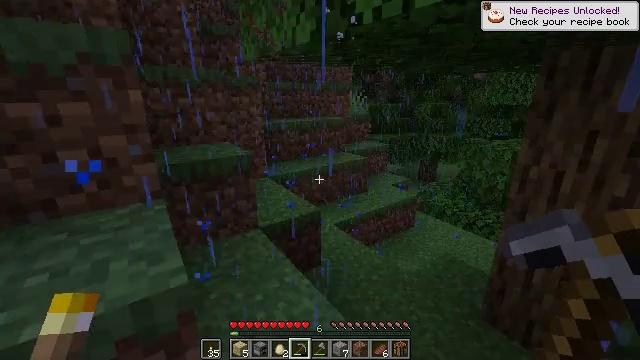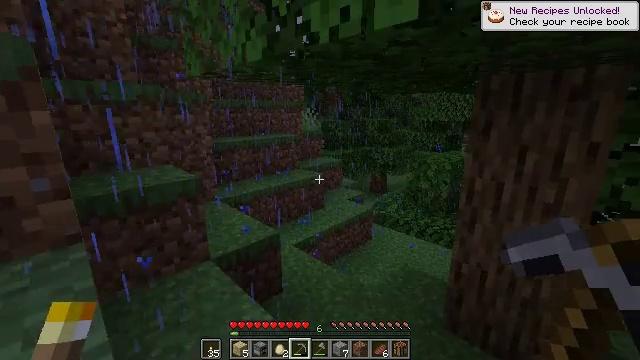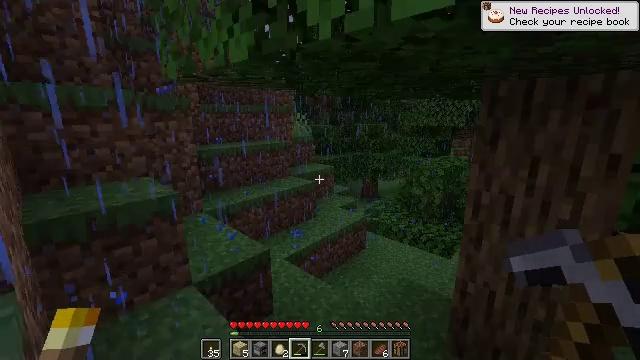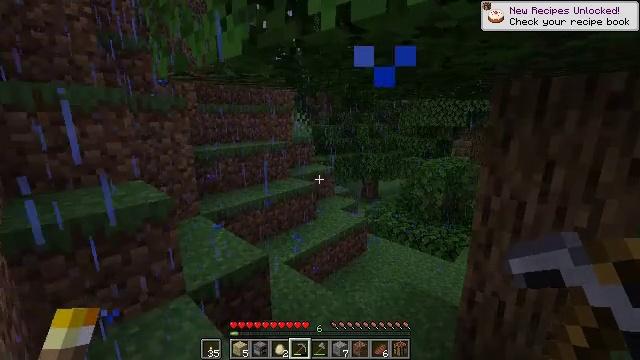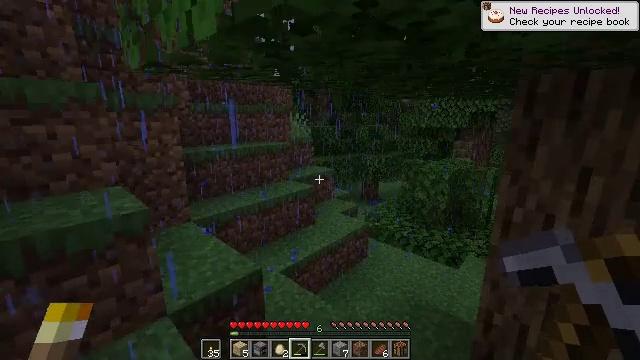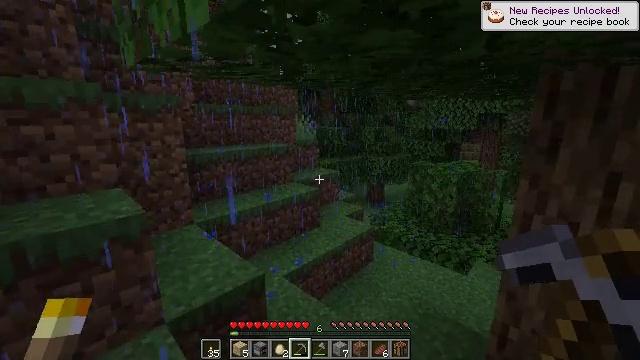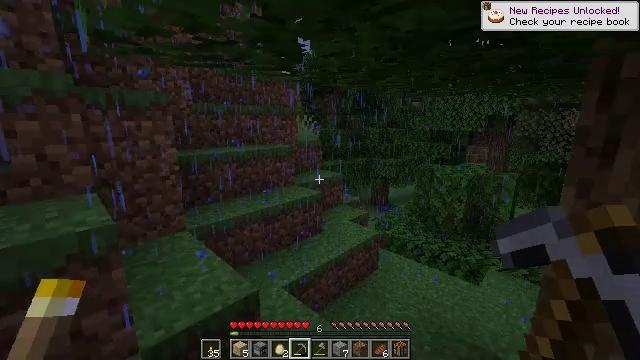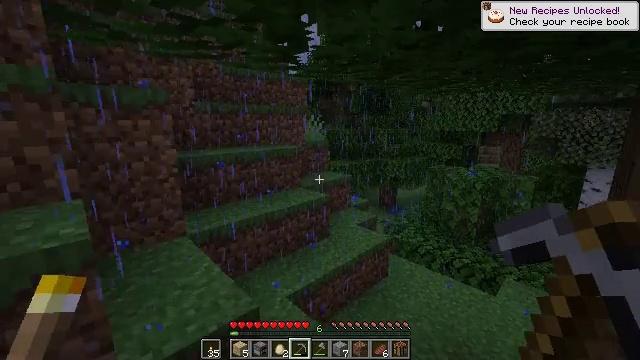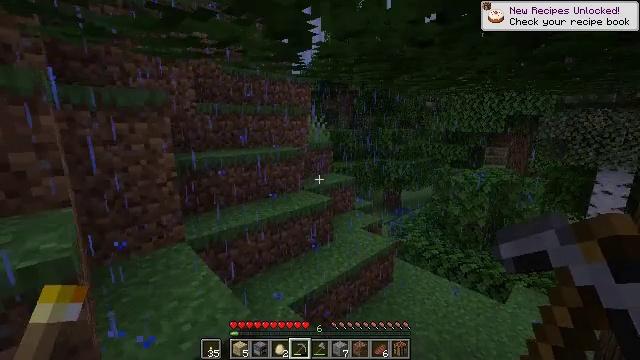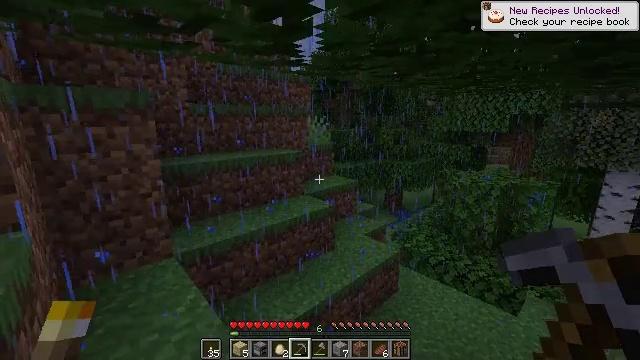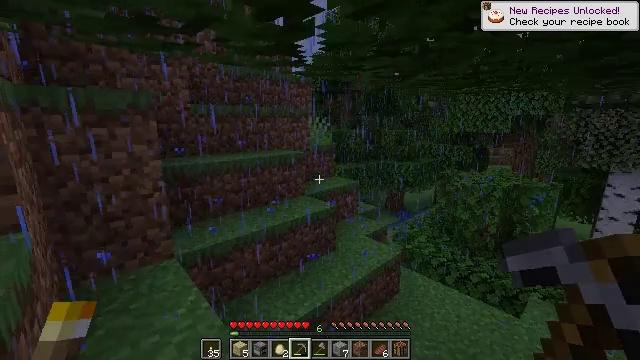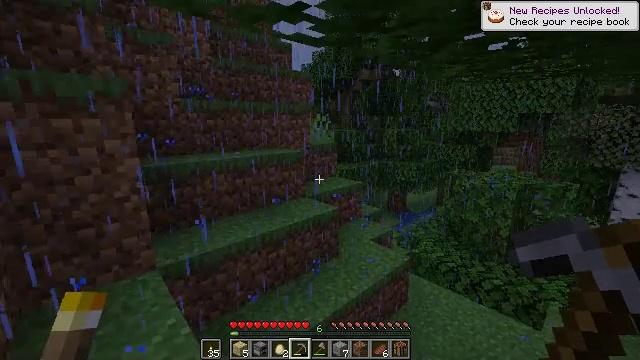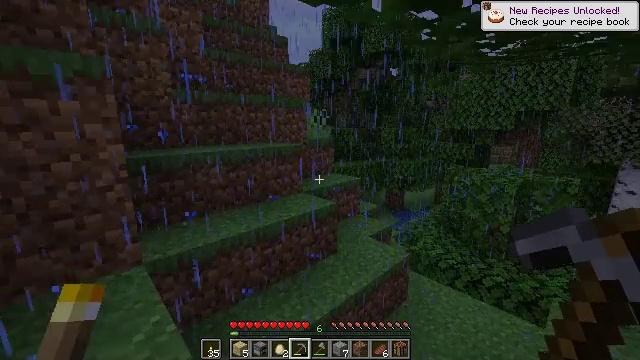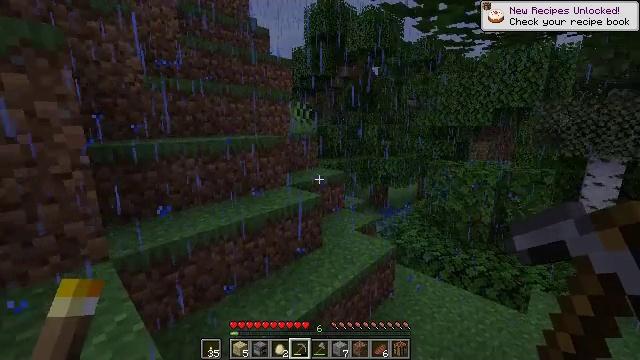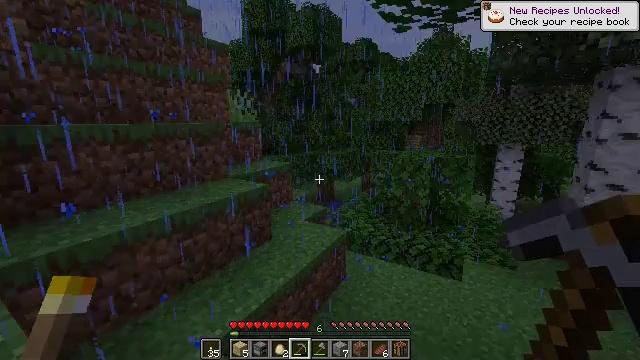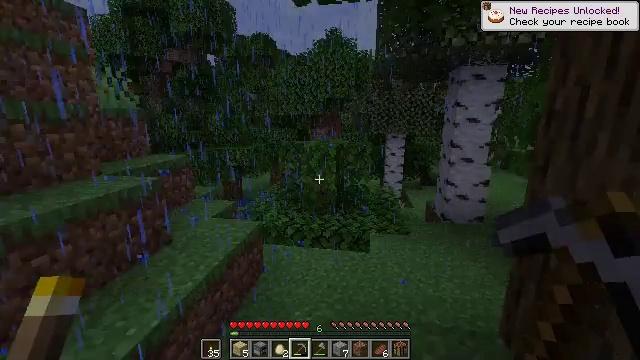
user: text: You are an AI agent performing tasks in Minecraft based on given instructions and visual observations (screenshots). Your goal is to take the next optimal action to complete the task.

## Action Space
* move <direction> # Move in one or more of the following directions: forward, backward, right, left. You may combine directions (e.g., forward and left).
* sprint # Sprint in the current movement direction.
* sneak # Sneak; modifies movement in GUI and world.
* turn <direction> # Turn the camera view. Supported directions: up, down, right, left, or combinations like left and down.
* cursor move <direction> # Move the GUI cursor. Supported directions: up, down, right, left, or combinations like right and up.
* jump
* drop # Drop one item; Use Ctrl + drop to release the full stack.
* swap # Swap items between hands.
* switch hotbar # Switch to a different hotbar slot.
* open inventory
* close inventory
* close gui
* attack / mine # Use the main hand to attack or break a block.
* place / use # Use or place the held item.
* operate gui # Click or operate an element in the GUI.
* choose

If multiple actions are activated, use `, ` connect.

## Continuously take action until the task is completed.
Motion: motion action
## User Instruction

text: Mine the sugar cane near rivers.
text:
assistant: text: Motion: move forward, turn right and up
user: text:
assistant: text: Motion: move forward, turn right and up
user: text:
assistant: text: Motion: move forward
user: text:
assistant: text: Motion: move forward
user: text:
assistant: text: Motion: move forward, turn left
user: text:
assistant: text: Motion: move forward
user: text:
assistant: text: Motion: move forward, turn left
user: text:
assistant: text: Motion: move forward
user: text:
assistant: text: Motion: move forward
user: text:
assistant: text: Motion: move forward
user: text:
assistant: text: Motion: move forward
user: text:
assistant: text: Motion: move forward
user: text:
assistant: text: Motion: move forward, turn right
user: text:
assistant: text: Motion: move forward, turn right
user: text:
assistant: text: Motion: move forward, turn right
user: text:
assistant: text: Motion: move forward, turn right and down
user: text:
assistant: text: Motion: move forward, turn right
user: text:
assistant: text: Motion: move forward, turn right
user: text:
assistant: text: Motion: move forward
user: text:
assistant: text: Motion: move forward
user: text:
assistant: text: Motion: move forward
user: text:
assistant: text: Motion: move forward
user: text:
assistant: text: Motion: move forward
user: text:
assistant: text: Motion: move forward
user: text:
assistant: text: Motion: move forward
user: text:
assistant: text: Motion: move forward
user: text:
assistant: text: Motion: move forward, turn right
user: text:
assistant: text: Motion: move forward, turn right
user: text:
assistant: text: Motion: move forward, turn right
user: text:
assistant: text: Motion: move forward